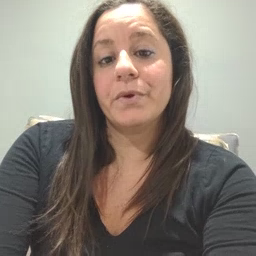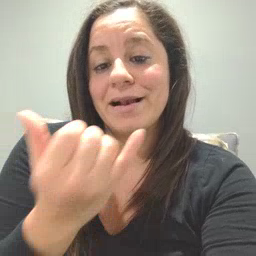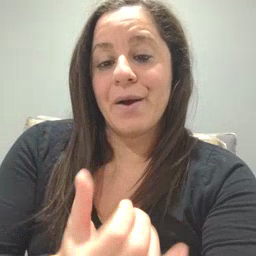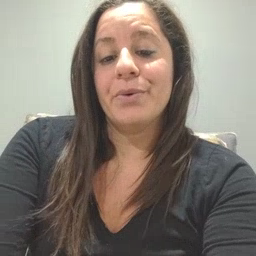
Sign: now